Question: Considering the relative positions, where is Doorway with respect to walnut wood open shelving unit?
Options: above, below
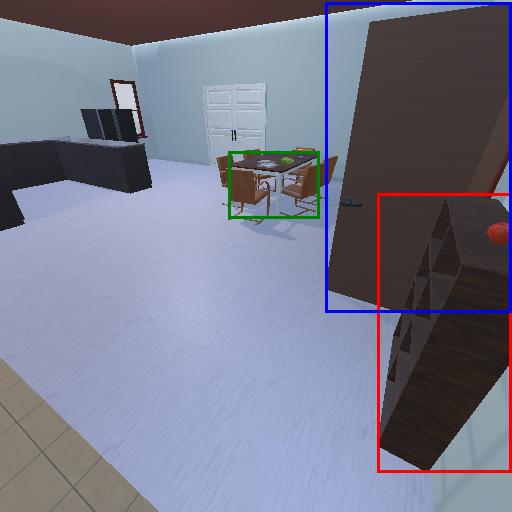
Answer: above